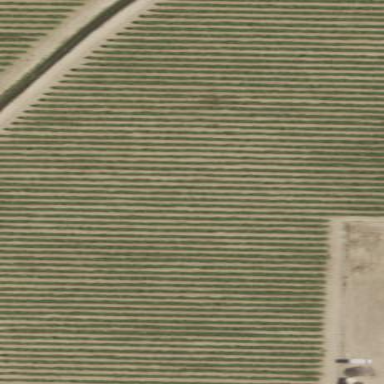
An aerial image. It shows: Vineyard.